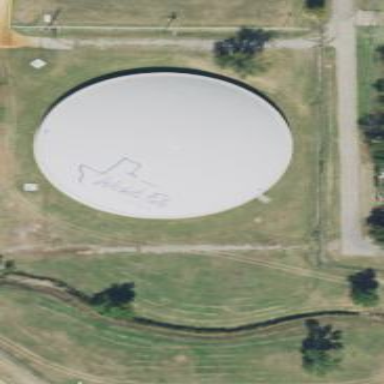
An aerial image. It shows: Building identified as silo.